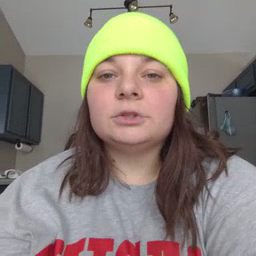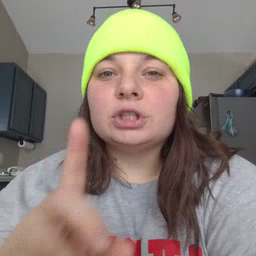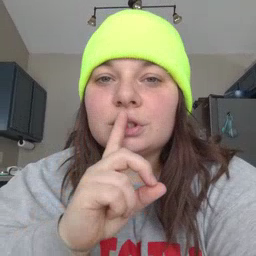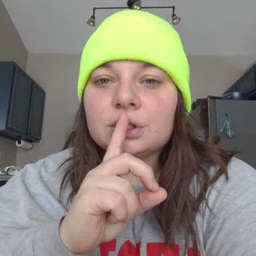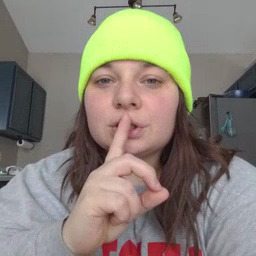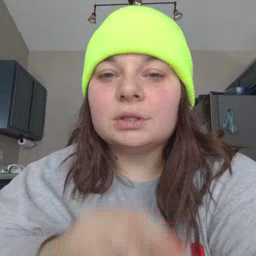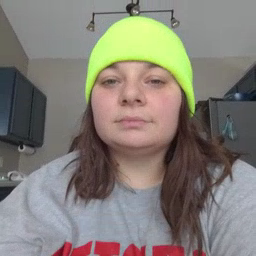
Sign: shhh